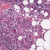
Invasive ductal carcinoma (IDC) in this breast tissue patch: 0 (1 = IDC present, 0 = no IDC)